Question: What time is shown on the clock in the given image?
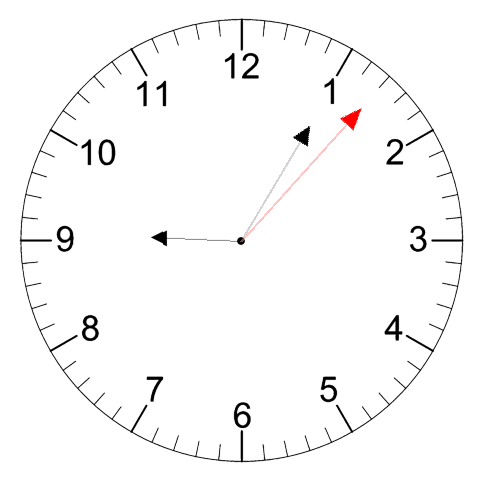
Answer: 09:05:07